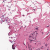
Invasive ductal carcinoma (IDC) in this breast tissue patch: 0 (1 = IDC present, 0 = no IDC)